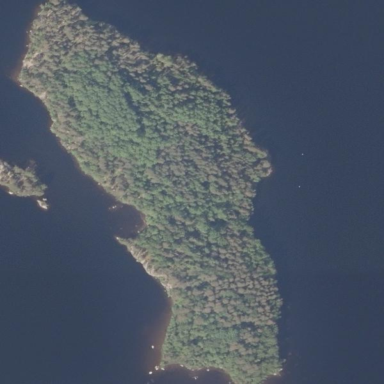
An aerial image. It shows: Islet.